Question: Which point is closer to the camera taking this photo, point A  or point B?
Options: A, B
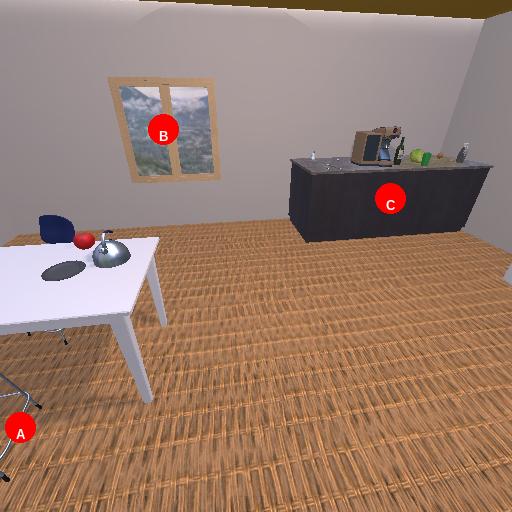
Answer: A